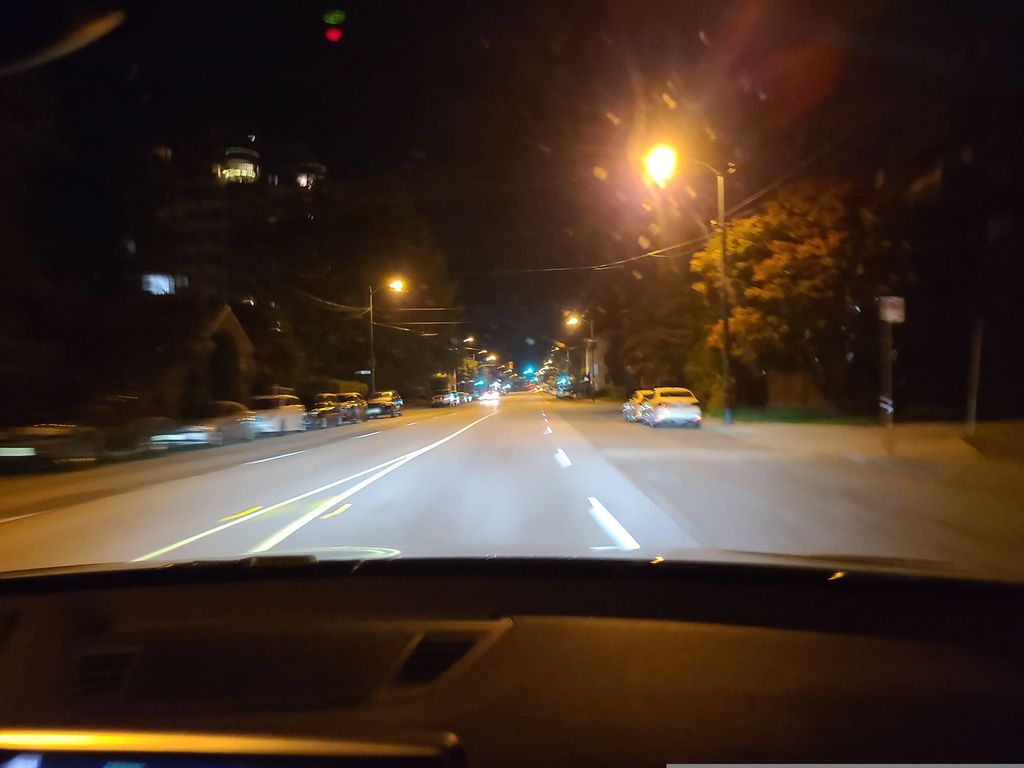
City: vancouver